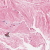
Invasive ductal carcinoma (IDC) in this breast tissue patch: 0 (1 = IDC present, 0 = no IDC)